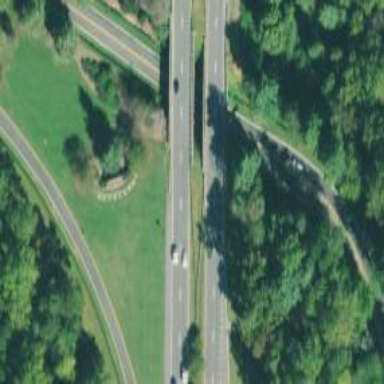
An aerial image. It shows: Trunk highway bridge with asphalt surface.